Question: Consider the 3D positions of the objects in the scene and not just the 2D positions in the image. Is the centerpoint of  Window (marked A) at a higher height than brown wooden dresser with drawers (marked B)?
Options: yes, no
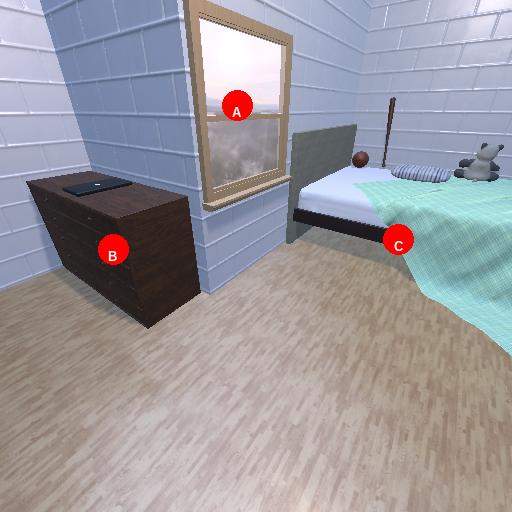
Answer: yes